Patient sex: M
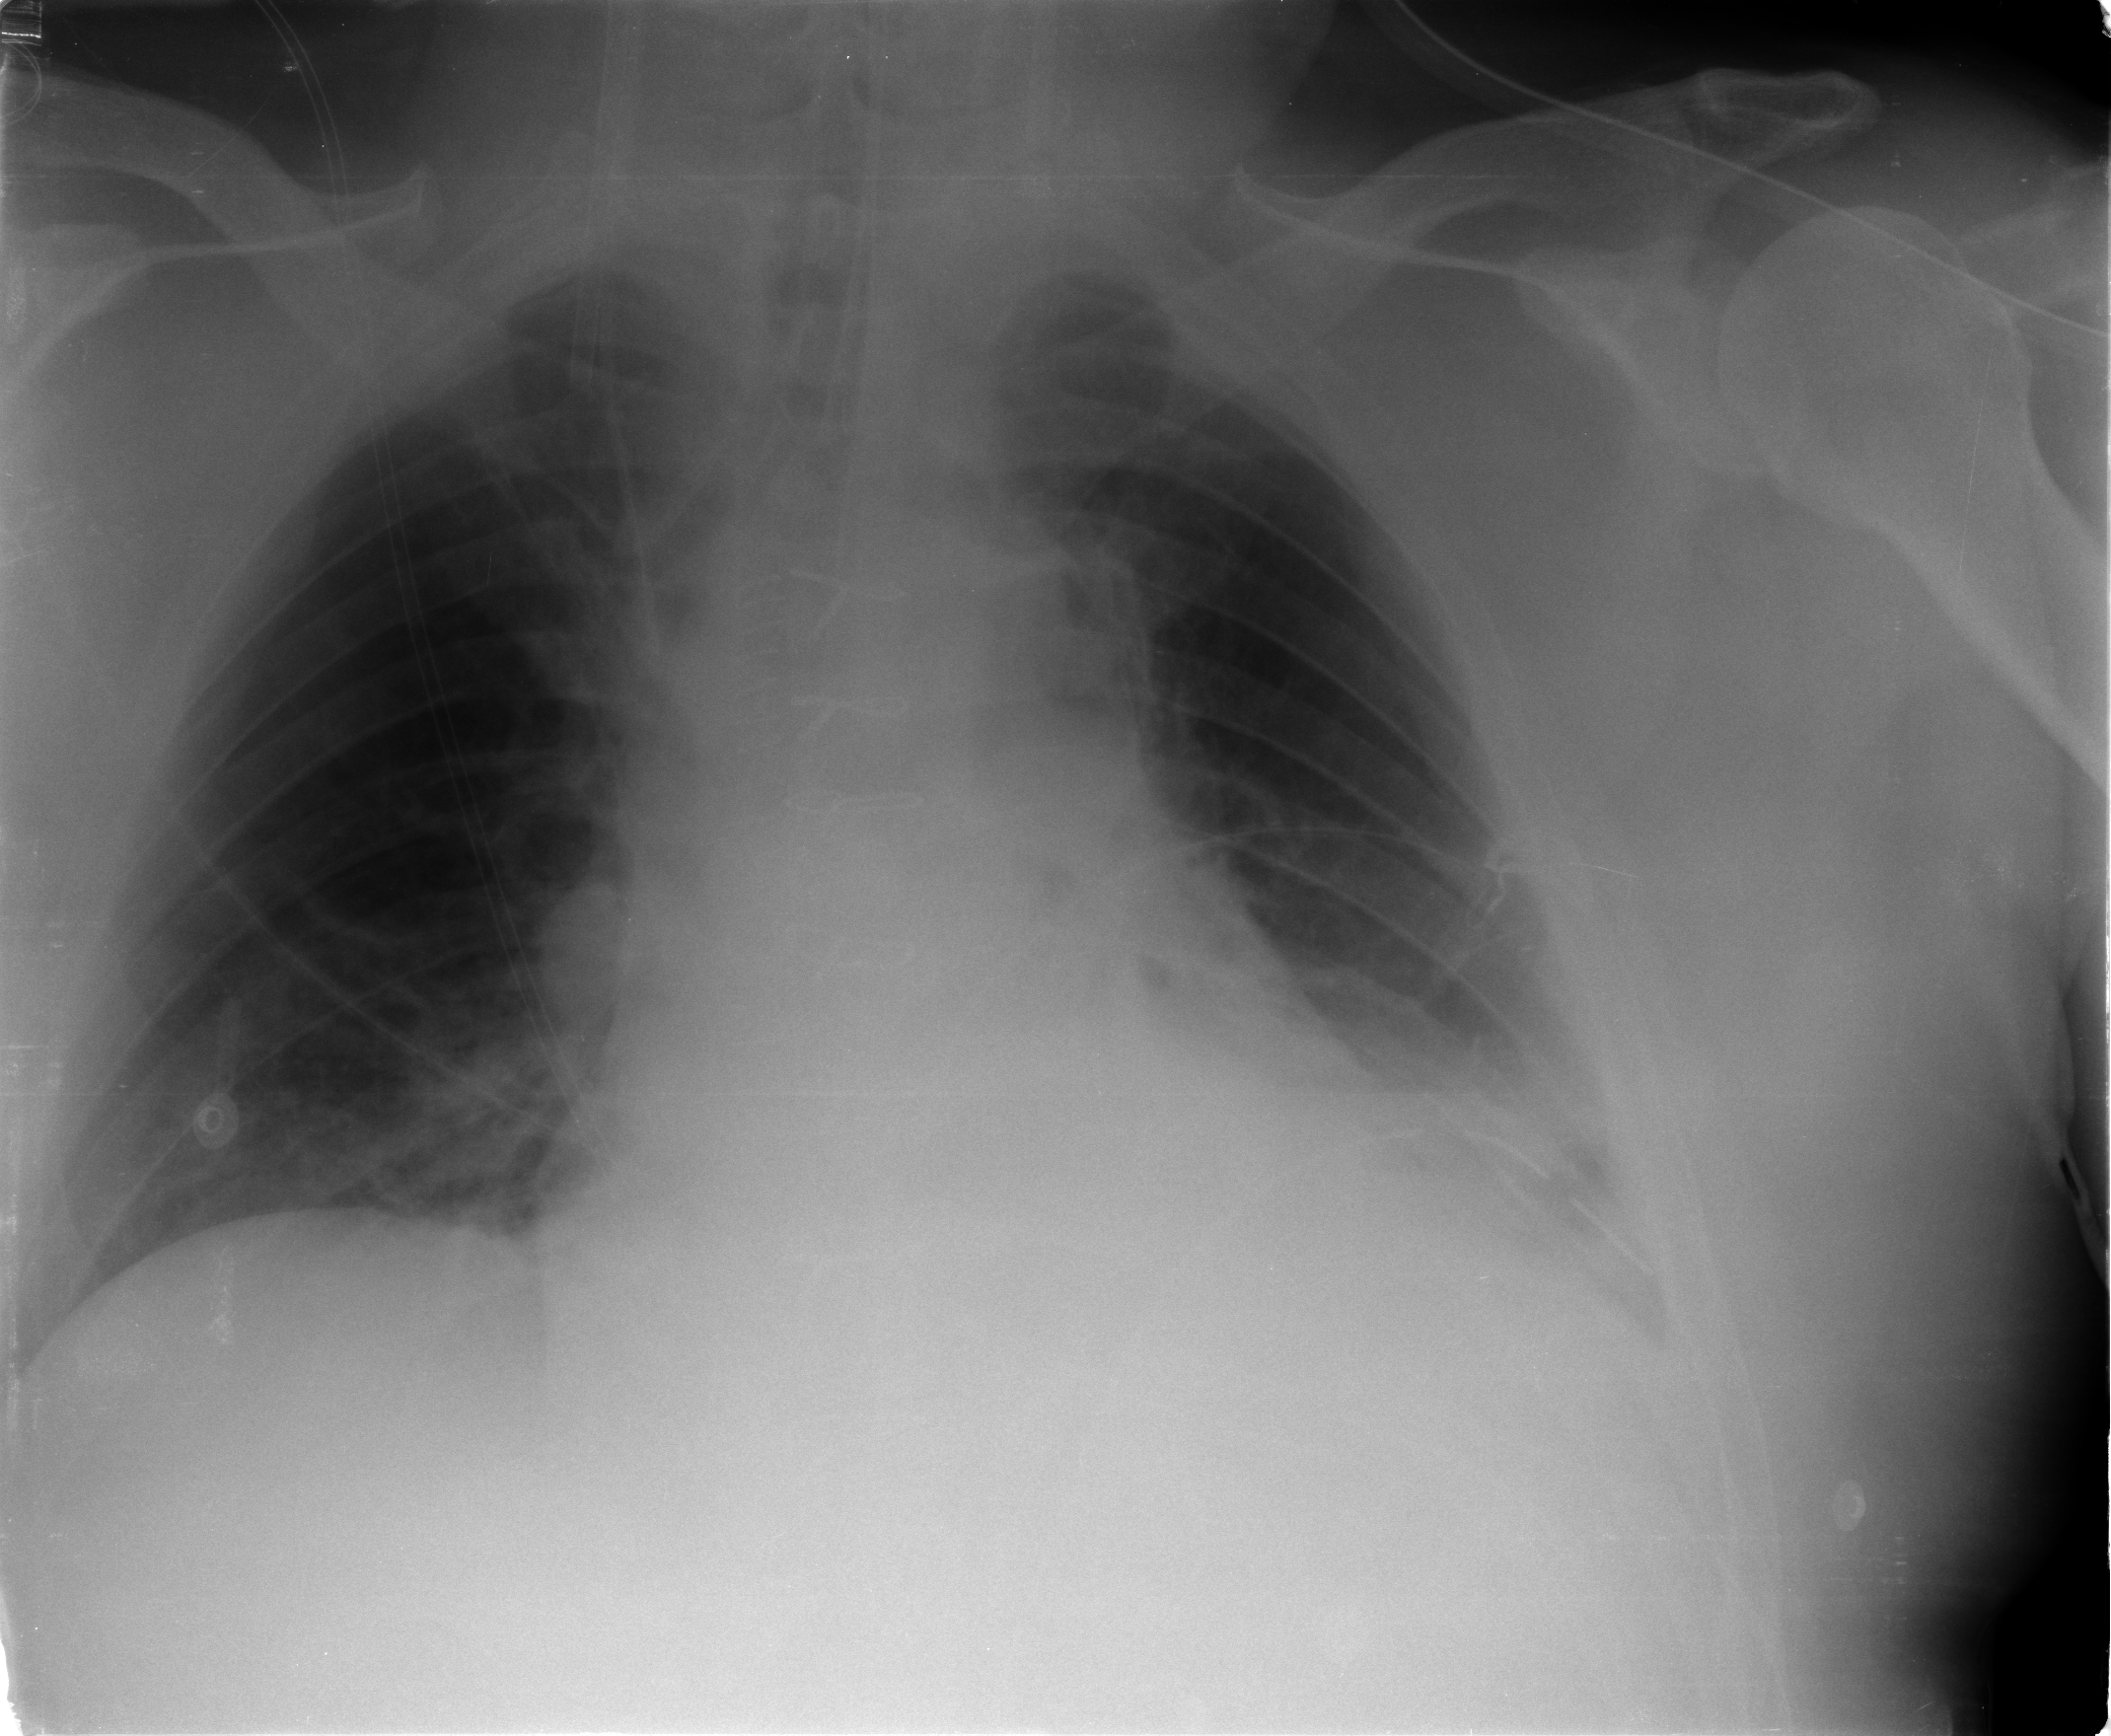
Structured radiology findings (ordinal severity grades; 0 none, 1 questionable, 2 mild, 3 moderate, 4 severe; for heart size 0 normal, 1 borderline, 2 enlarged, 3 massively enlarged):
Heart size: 0
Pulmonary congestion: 0
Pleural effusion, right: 0
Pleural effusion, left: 1
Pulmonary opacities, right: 0
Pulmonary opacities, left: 0
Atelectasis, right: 1
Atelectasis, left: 2